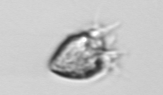
Label: Ciliophora